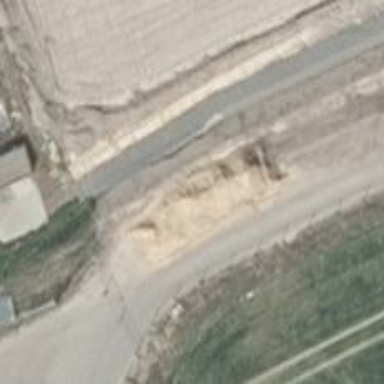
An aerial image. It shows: Embankment created as man-made structure.